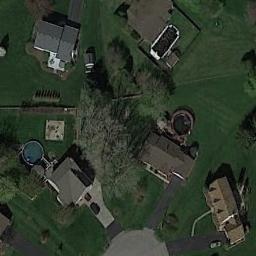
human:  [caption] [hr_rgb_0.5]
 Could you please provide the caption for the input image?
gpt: The medium residential area has some houses on the grass and some trees are among these houses .

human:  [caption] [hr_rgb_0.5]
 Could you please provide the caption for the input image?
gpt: Many buildings of different shapes are in medium residential area .

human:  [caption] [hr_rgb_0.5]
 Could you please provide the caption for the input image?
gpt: Medium-sized residential areas have roads on both sides .

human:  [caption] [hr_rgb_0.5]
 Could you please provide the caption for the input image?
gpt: The medium residential is on the grass next to some trees .

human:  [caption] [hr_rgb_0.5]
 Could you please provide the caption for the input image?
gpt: There are some buildings on green lawns on the medium residential area .